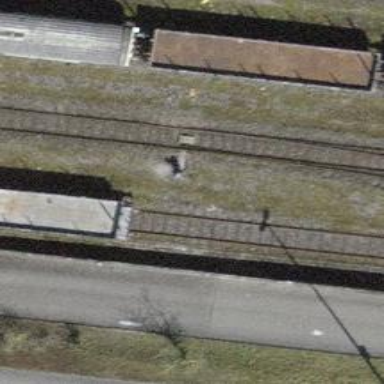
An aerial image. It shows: Railway switch.